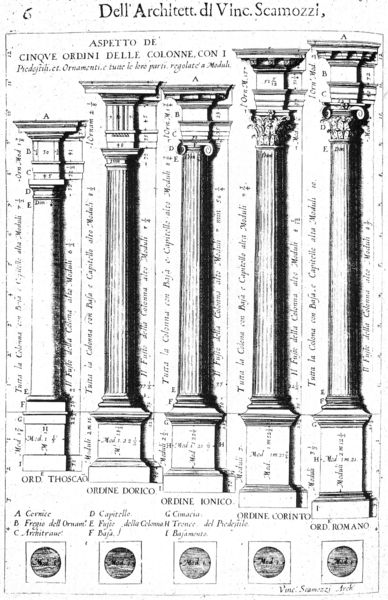
Titel: L'idea della architettura universale. (Säulensynopse)
Künstler: Sebastiano Serlio
Institution: (Seriendruck)
Schlagwörter: schatten, weiß, grau, schwarz, skizze, säule, säulen, zeichnung, masse, architektur, lang, sockel, stein, fünf, kreis, rund, kanneliert, schrift, papier, ansicht, bogen, italien, schule, steg, zahlen, dekor, verzierung, stuck, podest, stege, komposit, buch, höhe, draufsicht, druck, schnitt, stich, seite, schwarzweiß, text, buchstaben, kreise, beschriftung, worte, entwurf, kapitelle, kapitell, typen, fries, voluten, ionisch, kanneluren, plan, volute, basis, dorisch, postament, korinthisch, klassik, schaft, beschreibung, legende, erklärung, klassisch, gebälk, grundriss, lehre, akanthus, massstab, architekt, säulenordnung, ordnung, triglyphe, palladio, vergleich, länge, masstab, bezeichnungen, maßangaben, piedestal, halsring, säulenordnungen, scamozzi, köln, italienisch, abstand, baustile, größen, 6, a, kapitelle unterschiede, zeichnong, sockelform, frontsicht, steg#kapitel